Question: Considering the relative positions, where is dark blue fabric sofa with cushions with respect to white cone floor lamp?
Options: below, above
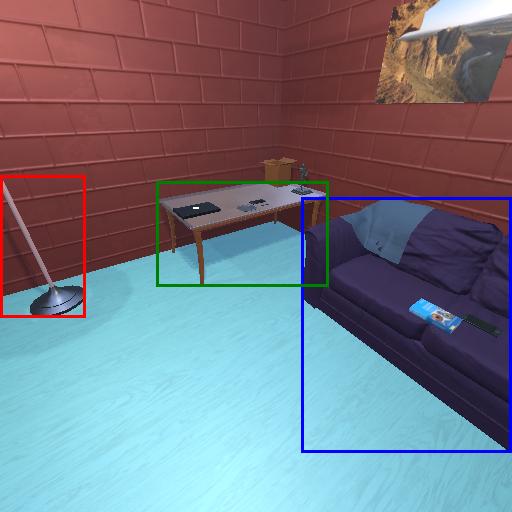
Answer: below